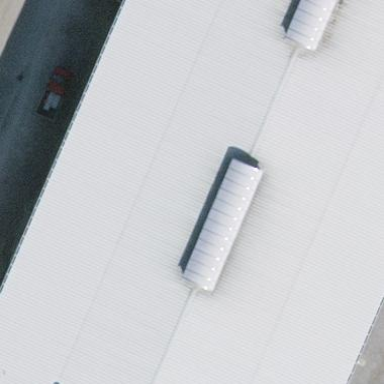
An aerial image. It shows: Industrial building.